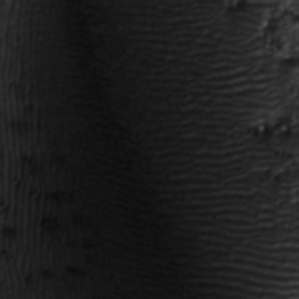
Label: frost